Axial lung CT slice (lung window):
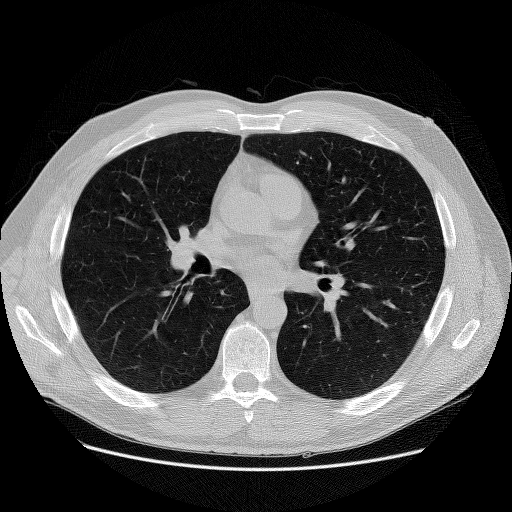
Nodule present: no